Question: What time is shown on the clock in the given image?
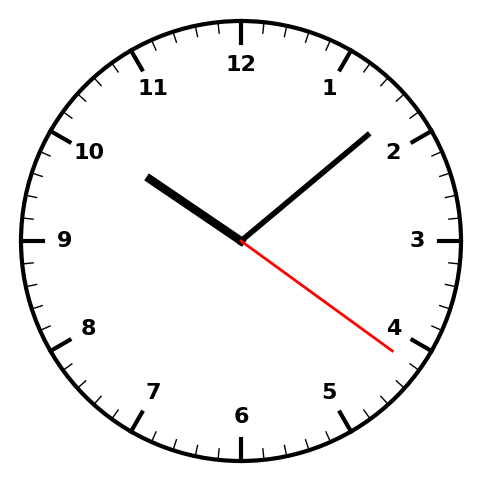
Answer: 10:08:21